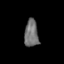
Tissue: skin
Cell type: Epithelial cells
Senescence score: 0.2327
Nuclear area (px): 372
Mean DAPI intensity: 113.266